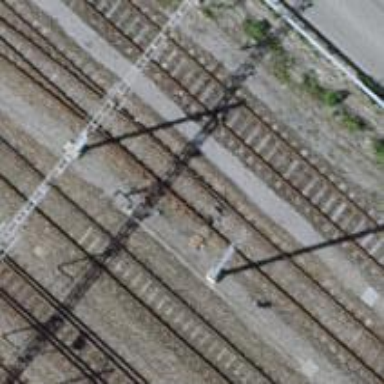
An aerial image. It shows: Railway switch.